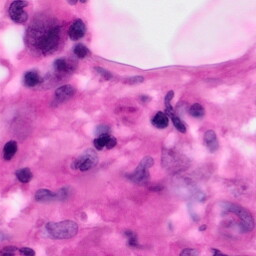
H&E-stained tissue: Pancreatic